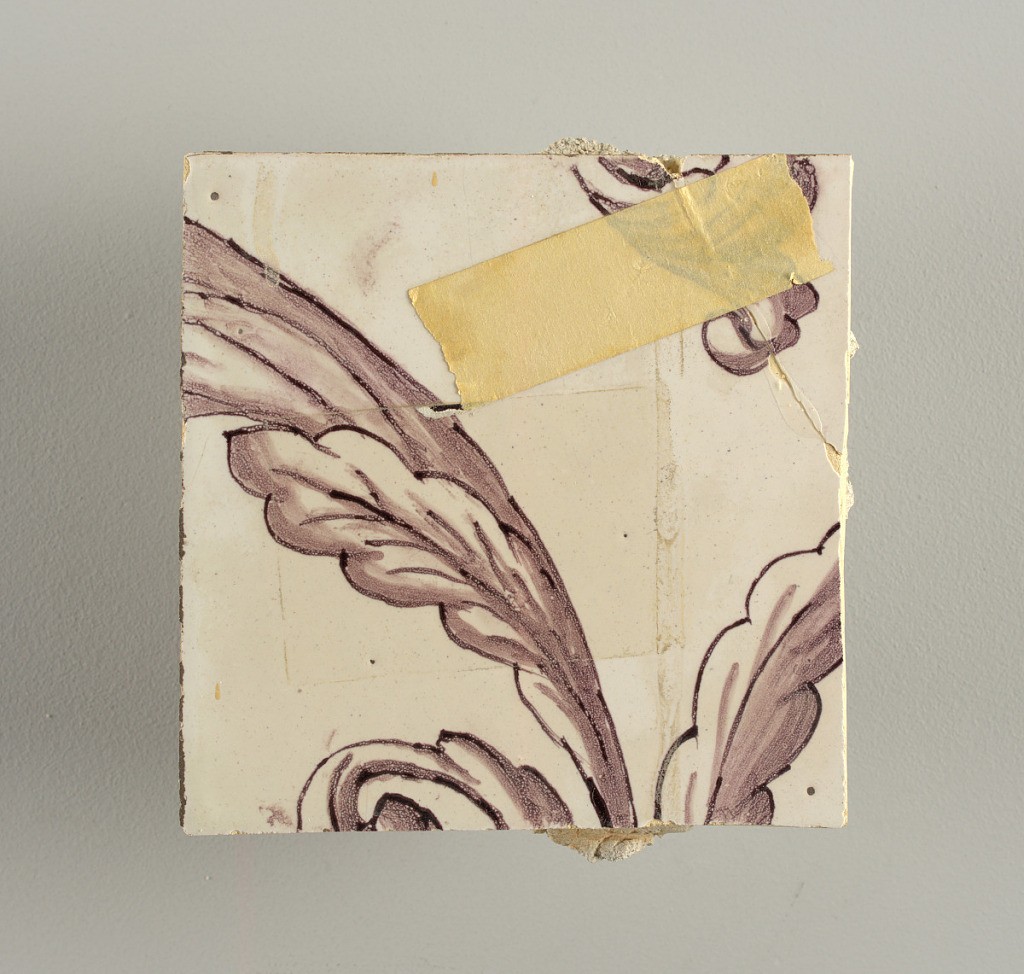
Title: Tile wall facing
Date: ca. 1725
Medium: Tin-glazed earthenware, underglaze
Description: Horizontal rectangle.  Thirty tiles wide and twenty-three tiles high with opening for fireplace eleven tiles wide and ten high.  Foliage arabesques disposed about three vertical axes from which are emphazised by urns at center and right, and at left by the figure of a standing woman carrying an infant on her arm and accompanied by two children.